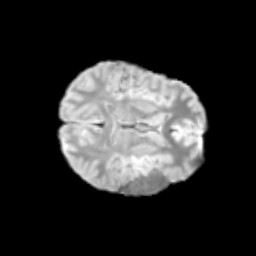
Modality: T2w
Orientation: axial
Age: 12
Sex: male
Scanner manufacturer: siemens
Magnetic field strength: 3 T
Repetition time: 3.8 s
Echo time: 0.07 s